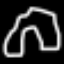
Label: pants